Interaction volume radius: 5 \u00c5
Interaction volume height: 20 \u00c5
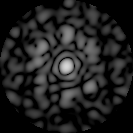
Disorder parameter: 0.7131